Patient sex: M
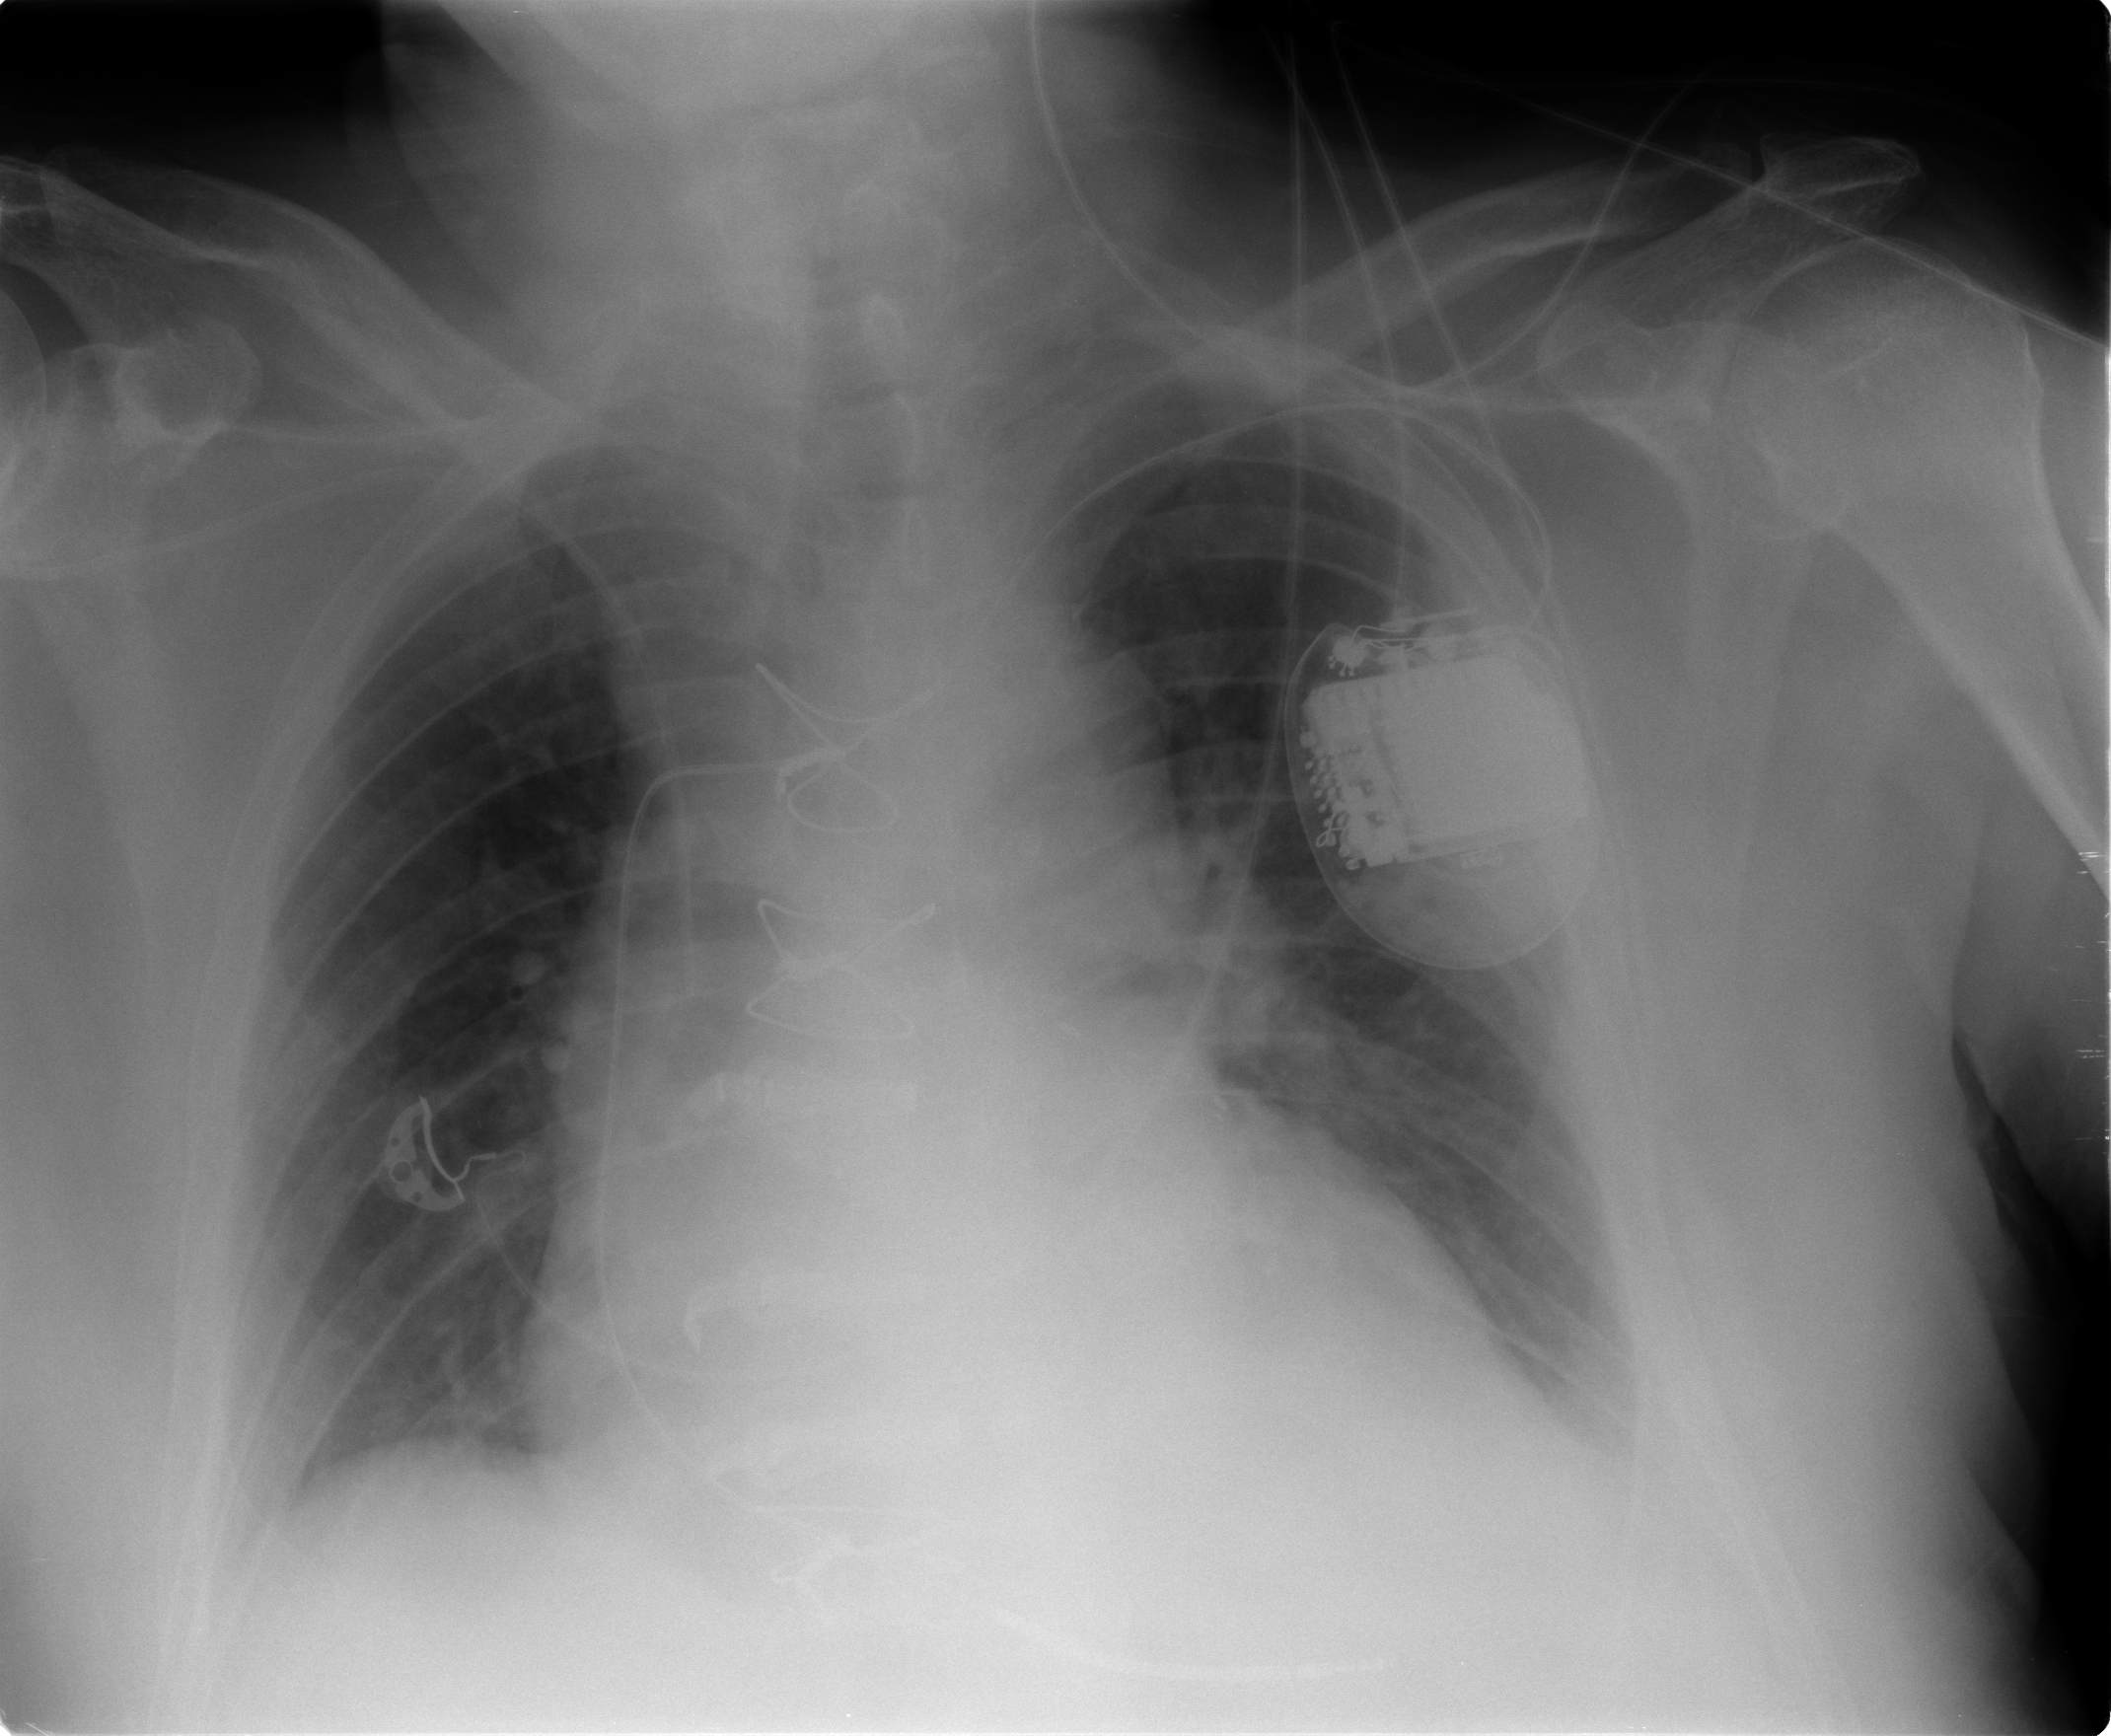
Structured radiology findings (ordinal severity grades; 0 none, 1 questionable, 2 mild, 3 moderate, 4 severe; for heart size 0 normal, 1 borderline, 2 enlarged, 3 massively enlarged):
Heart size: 2
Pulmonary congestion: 2
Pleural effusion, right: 2
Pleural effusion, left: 2
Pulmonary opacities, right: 0
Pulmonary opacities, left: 0
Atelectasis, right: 1
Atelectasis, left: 1